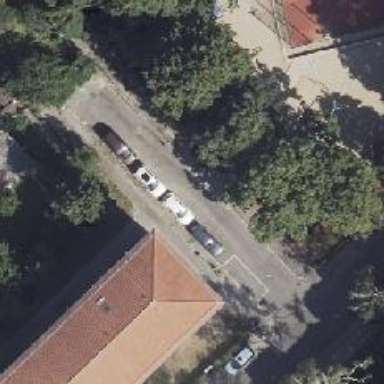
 with lane on the left side due to narrow space."